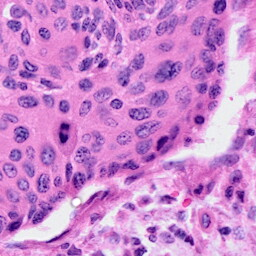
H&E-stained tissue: Cervix